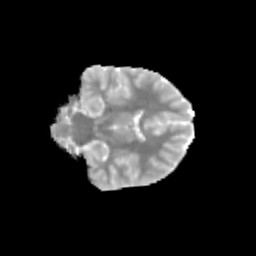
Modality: MD
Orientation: coronal
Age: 11
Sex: female
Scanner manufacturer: siemens
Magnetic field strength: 3 T
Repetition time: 3.8 s
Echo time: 0.07 s